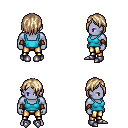
a pixel art fantasy rpg character, male body template, dark elf, purple skin, teal pirate shirt, gold greaves, white blonde bangs hairstyle, cloth bracers, metal boots, four views (front, back, left, right), 2x2 character sprite sheet, small pixel art, hard edges, no anti-aliasing